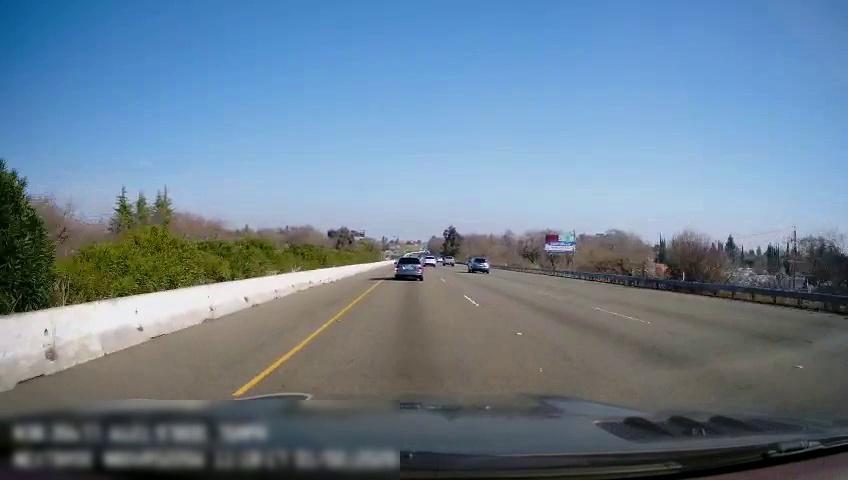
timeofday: Day
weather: Sunny
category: Drivable Space
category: Vehicles | Car
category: Vehicles | SUV
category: Vehicles | Truck
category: Vehicles | SUV
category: Lanes | Current Lane
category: Lanes | Current Lane
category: Lanes | Alternate Lane